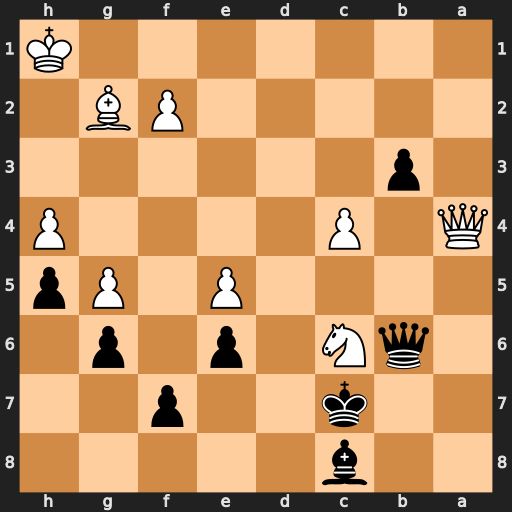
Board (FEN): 2b5/2k2p2/1qN1p1p1/4P1Pp/Q1P4P/1p6/5PB1/7K
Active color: b
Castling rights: -
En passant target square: -
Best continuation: b2 Kh2 b1=Q